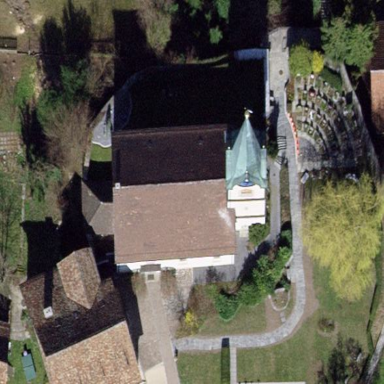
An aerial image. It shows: Church which is place of worship.